Question: What is the value of the measurement in the image?
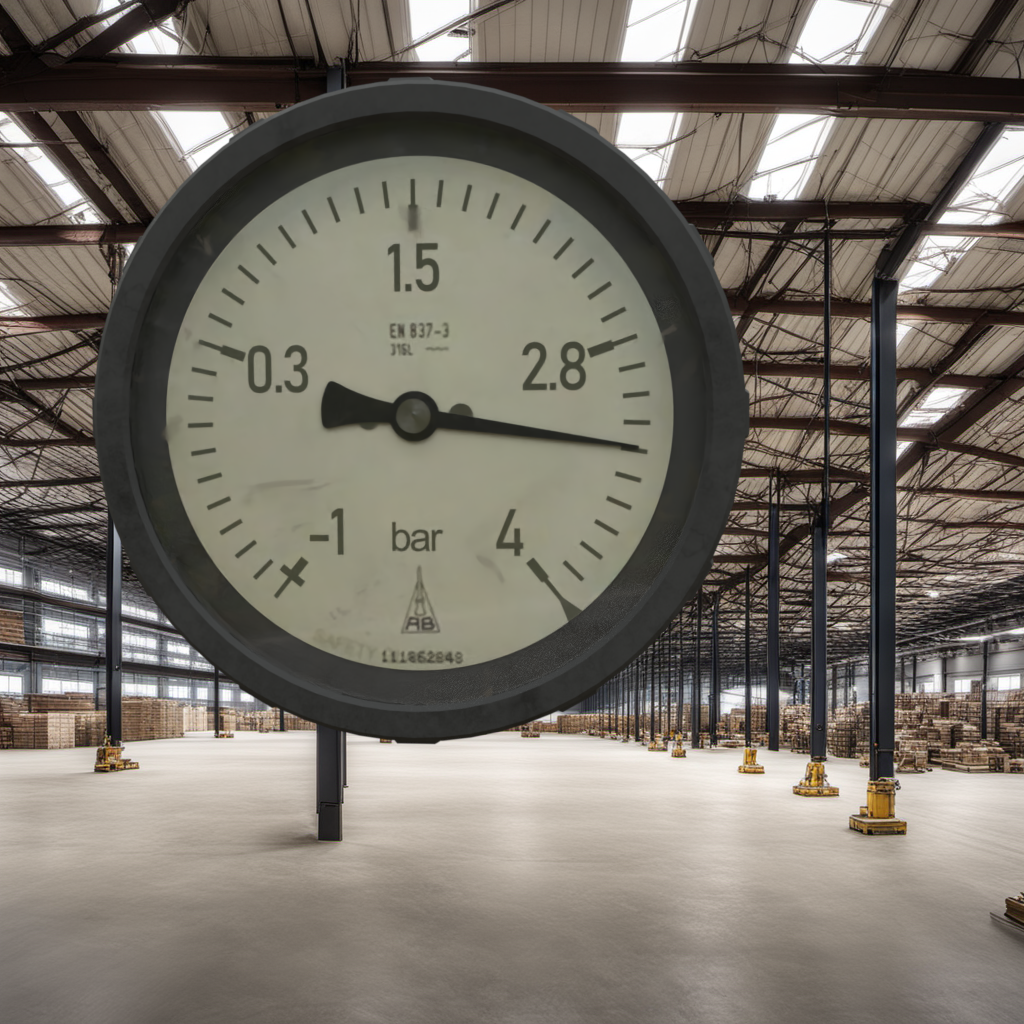
Answer: The result is 3.28
Question: What is the value range of the measurement in the image?
Answer: The range is from -1 to 4
Question: What is the minimum and maximum reading range of this measurement?
Answer: The minimum value is -1 and the maximum value is 4